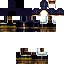
A male skeleton skin with dark skin, wearing brown helmet dressed in a black armor chest and brown pants, featuring a closed mouth.